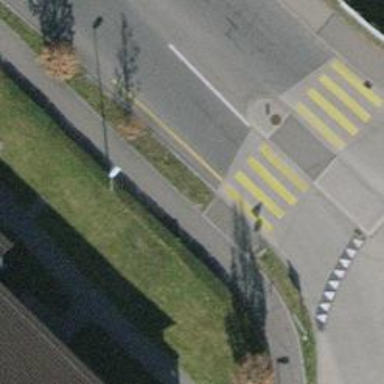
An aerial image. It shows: Kerb barrier.